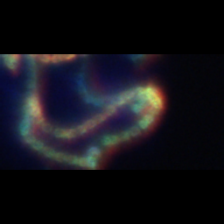
Taxon: Chaetoceros
Group: Diatoms